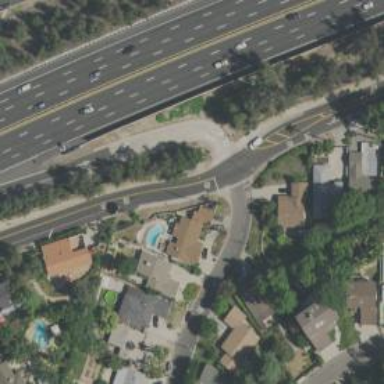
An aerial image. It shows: Tertiary road with asphalt surface and separate sidewalk.